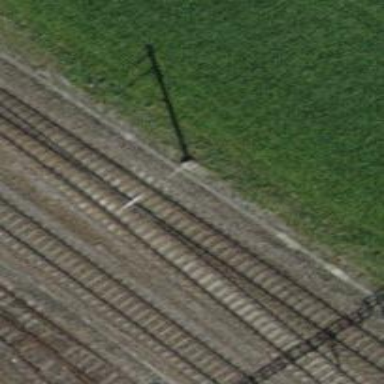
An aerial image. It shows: Single-track electrified railway siding with contact line.